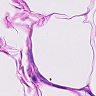
Metastatic tissue present: no